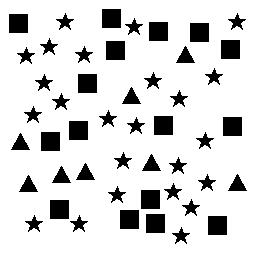
Squares: 16
Triangles: 8
Stars: 24
Total shapes: 48